Question: I'm trying to write a simple smtp server program. I've written a simple smtp client (in C#) which sends an email. I've tested the program with <URL>. So far it all works fine.
I'd also like to write my own simple program which receives the email (instead of smtp4dev). I've tried a number of different code snippets (eg: <URL> that I've found around the web but I can't seem to get them working.
I've also tried using <URL>.
To start with I can see using <URL> that the port numbers in the code are not the ones being used.
I get the feeling that I'm missing something conceptual though and heading in the wrong direction.
Here's the C# code in case you are interested
'''
MailMessage mail = new MailMessage();
mail.Subject = "Your Subject";
mail.From = new MailAddress("test@test.com.au");
mail.To.Add("soslab@soslab.lab");
mail.Body = "Hello! your mail content goes here...";
mail.IsBodyHtml = true;
SmtpClient smtp = new SmtpClient("LOCALHOST", 26);
smtp.EnableSsl = false;
try
{
smtp.Send(mail);
}
catch (Exception ex)
{
MessageBox.Show(ex.ToString());
}
'''
---
here's the python code
'''
import smtpd
import asyncore
class EmailServer(smtpd.SMTPServer):
def process_message(self, peer, mailfrom, rcpttos, data):
print 'a'
def run():
foo = EmailServer(('localhost', 26), None)
try:
asyncore.loop()
except KeyboardInterrupt:
pass
if __name__ == '__main__':
run()
'''

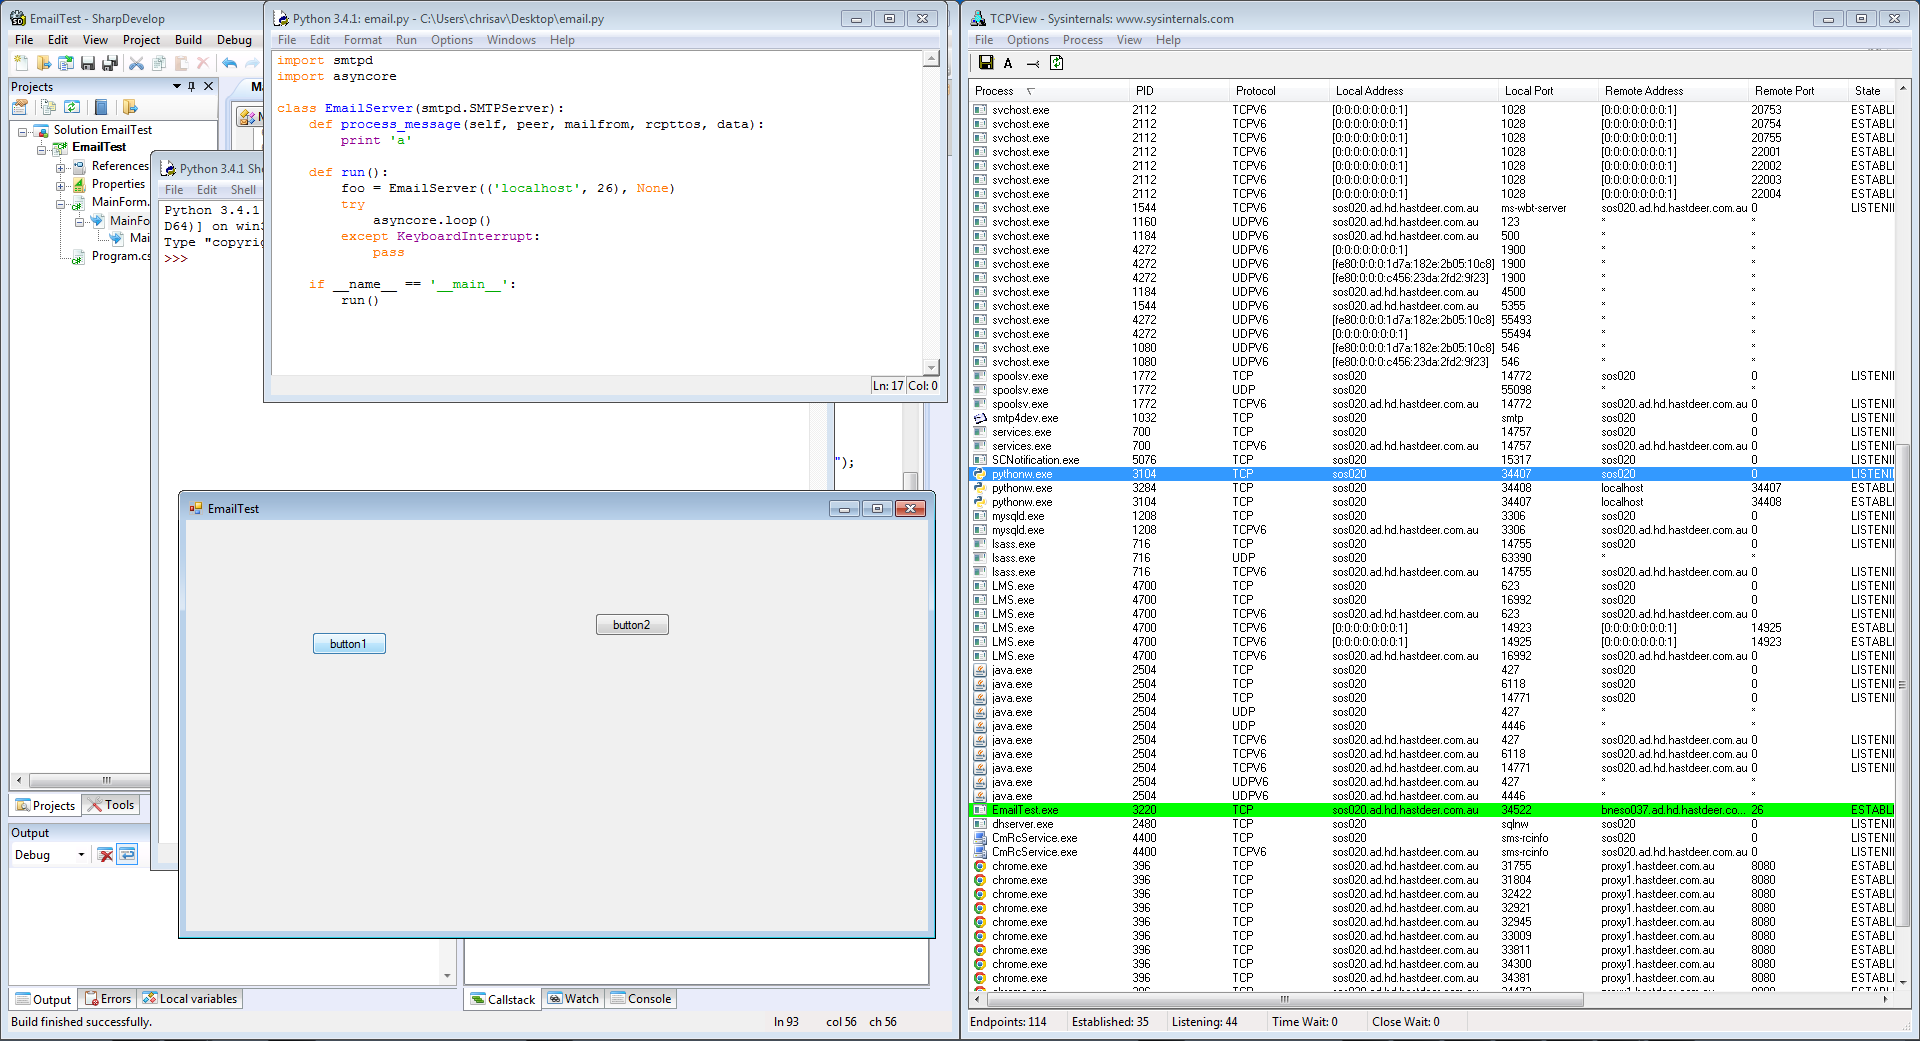
Answer: For some reason this program runs fine when I run it from the command line
'''
import smtpd
import asyncore
import winsound
class PYEmailServer(smtpd.SMTPServer):
def __init__(*args, **kwargs):
smtpd.SMTPServer.__init__(*args, **kwargs)
def process_message(self, peer, mailfrom, rcpttos, data):
winsound.Beep(2500, 1000)
def run():
foo = PYEmailServer(('localhost', 26), None)
try:
asyncore.loop()
except KeyboardInterrupt:
foo.close()
if __name__ == '__main__':
run()
'''
It does not work when I run it from IDLE. (C# program just throws an exception like the service isnt there). I dont know why this would be, but I have my original problem working.